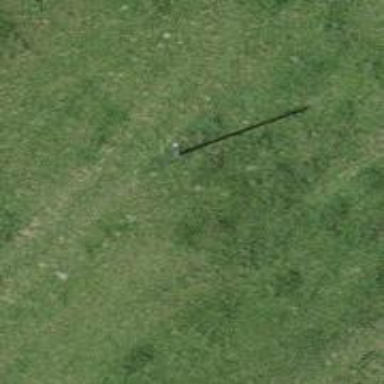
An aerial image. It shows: Power pole.